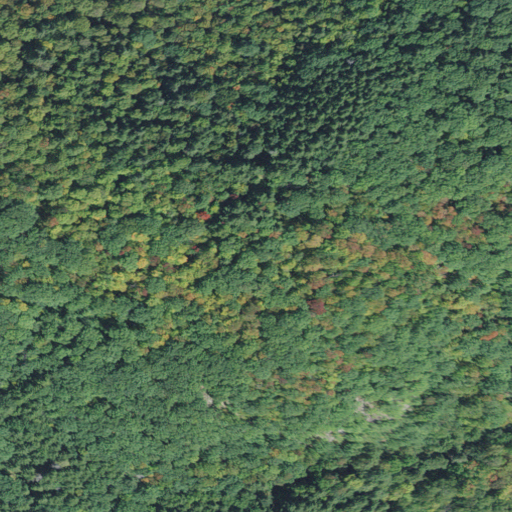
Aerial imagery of mountain in Vermont named Mount Tom containing deciduous forest, evergreen forest, and mixed forest